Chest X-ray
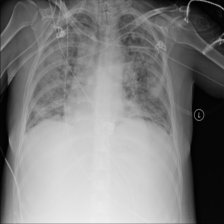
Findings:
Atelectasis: negative
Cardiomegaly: negative
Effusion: negative
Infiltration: negative
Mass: negative
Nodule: negative
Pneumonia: negative
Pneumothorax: negative
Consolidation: negative
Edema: negative
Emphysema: negative
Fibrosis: negative
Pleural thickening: negative
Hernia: negative